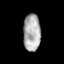
Tissue: skin
Cell type: Epithelial cells
Senescence score: 0.2594
Nuclear area (px): 623
Mean DAPI intensity: 174.053